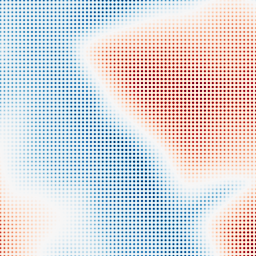
Category: multiscale
Decomposition family: dog
Decomposition parameters: sigma_low: 5
sigma_high: 100
Upsampling method: sinc_hamming
Upsampling parameters: scale: 8
kernel_size: 4
Upsampling scale: 8